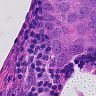
Metastatic tissue present: yes